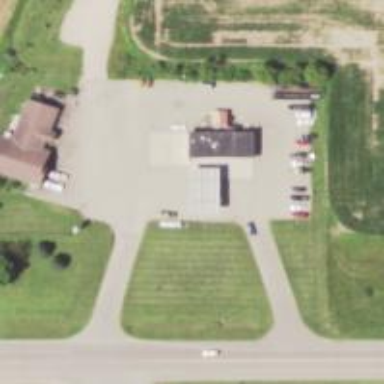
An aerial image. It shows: Convenience shop.